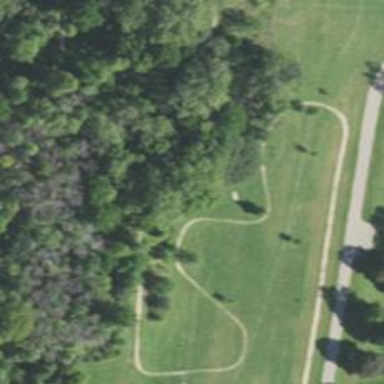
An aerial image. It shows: Disc golf tee.